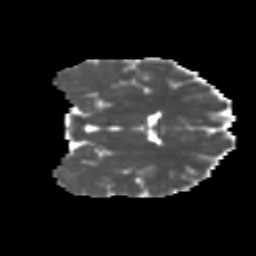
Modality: MD
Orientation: coronal
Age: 19
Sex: male
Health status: ill
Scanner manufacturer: ge
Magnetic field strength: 3 T
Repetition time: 6.863 s
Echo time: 0.0808 s